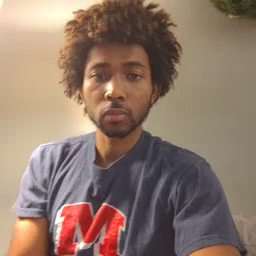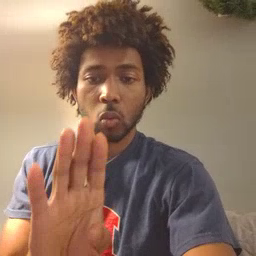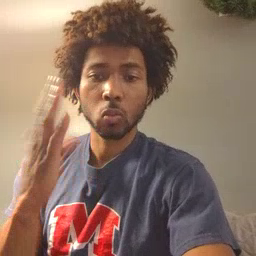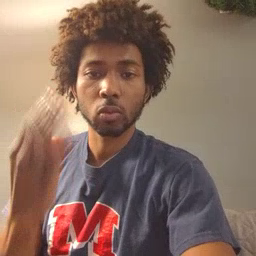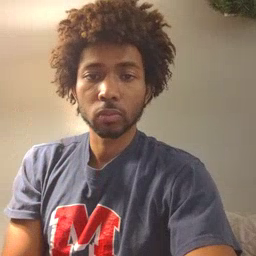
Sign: open